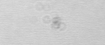
Label: camera_spot